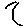
Label: moon